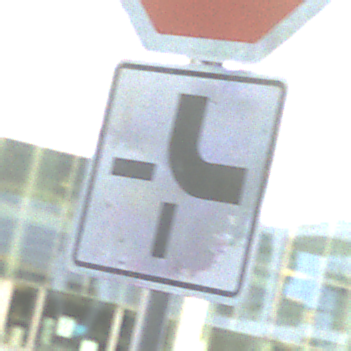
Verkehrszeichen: VerlaufVorfahrtsstrasse4
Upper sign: Stop
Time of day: SunriseSunset
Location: Outdoor (Urban)
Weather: PartlyCloudy
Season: NotSpecified
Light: Natural